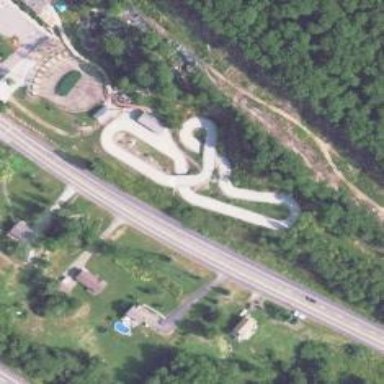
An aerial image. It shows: Karting raceway bridge.